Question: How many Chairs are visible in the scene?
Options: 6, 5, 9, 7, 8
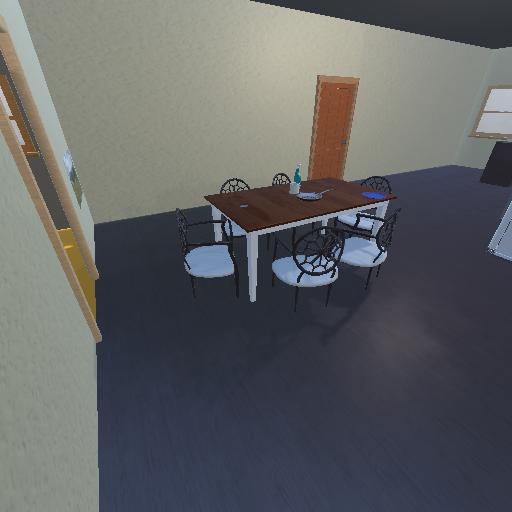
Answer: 6